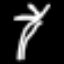
Label: palm tree